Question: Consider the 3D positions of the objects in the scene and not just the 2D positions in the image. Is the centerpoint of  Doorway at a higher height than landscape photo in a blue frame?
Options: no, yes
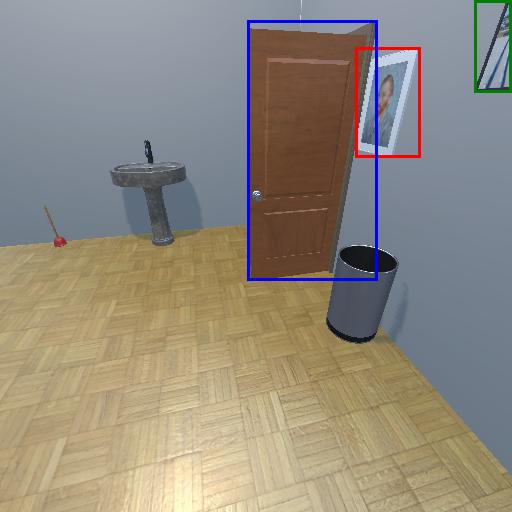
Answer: no